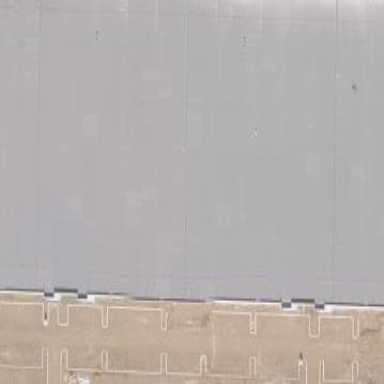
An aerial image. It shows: Warehouse.